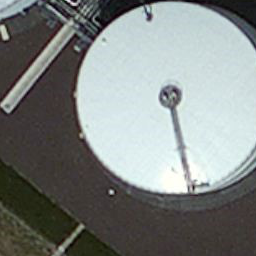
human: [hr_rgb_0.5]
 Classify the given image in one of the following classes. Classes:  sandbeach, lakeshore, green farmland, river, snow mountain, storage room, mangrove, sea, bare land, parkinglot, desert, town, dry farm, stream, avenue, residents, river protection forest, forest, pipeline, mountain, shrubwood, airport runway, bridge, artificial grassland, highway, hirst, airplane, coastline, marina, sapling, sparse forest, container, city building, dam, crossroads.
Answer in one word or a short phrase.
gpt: storage room